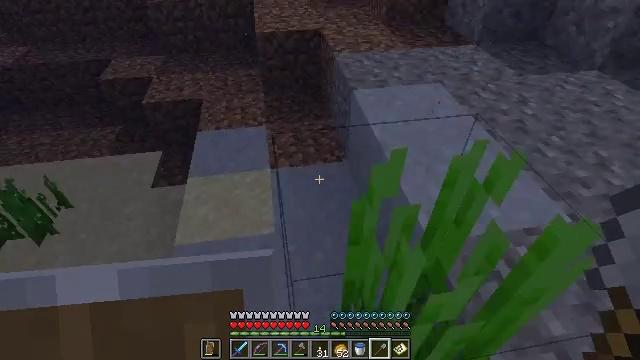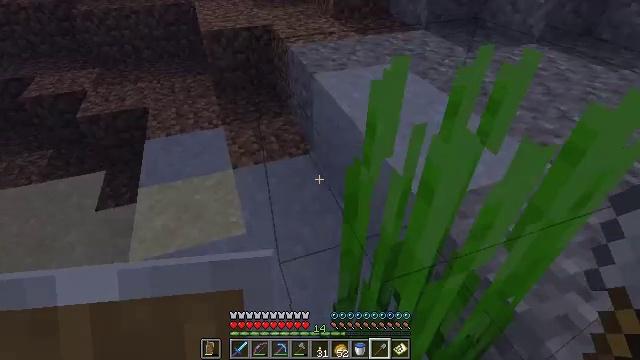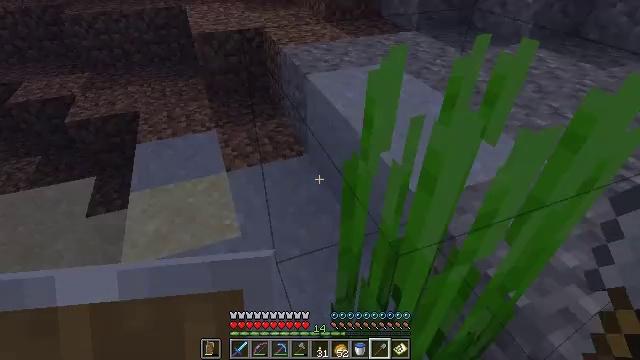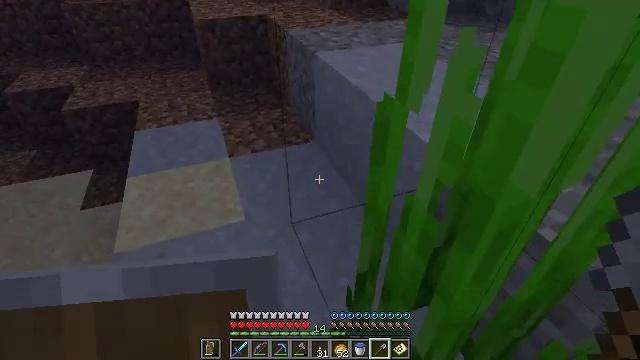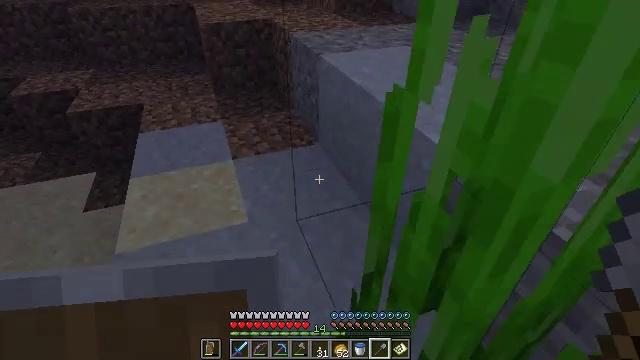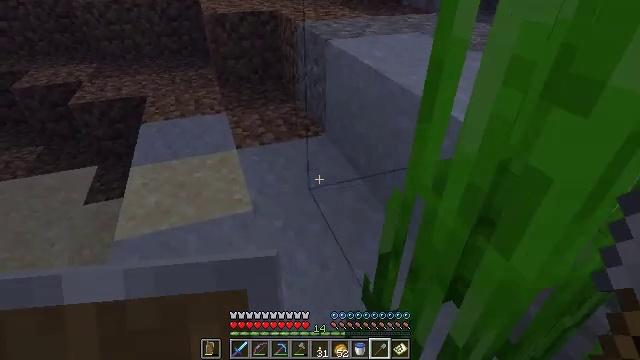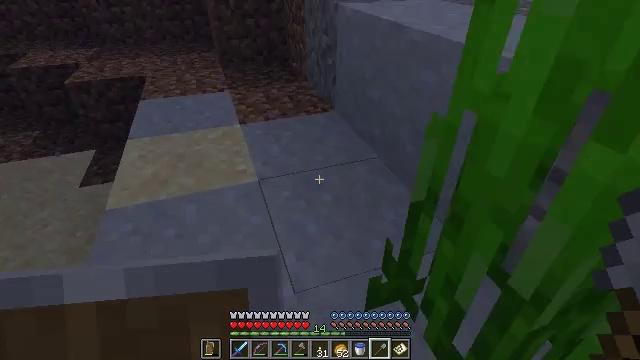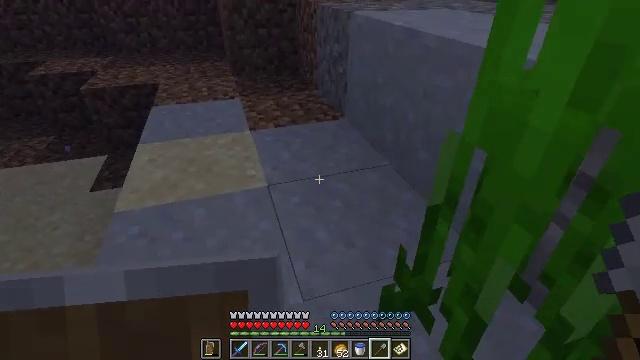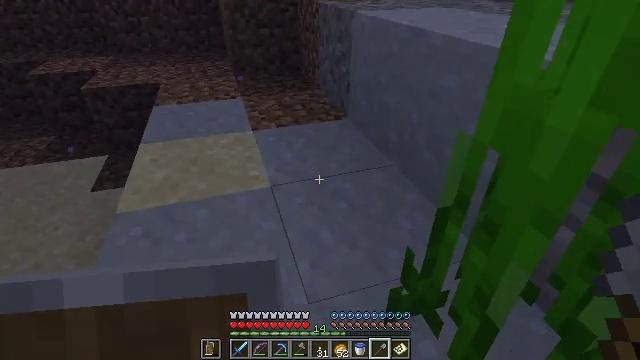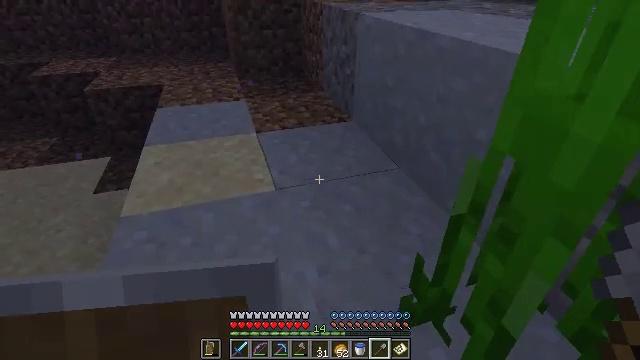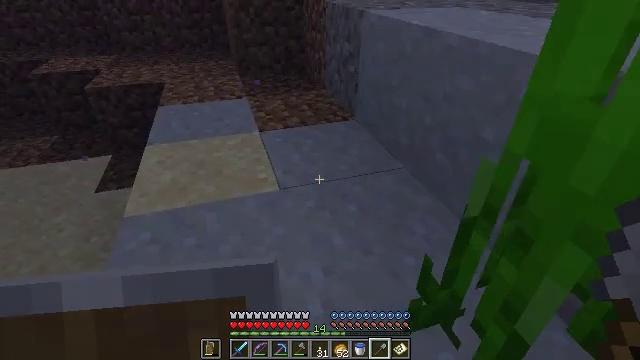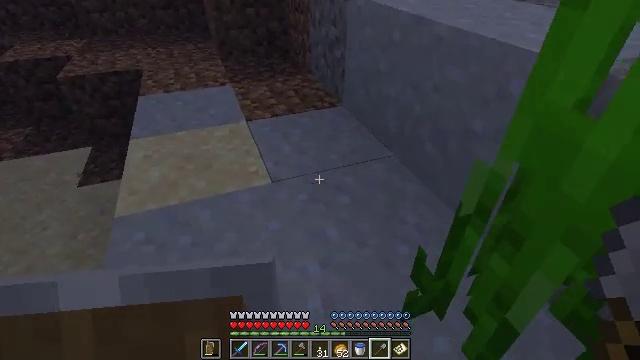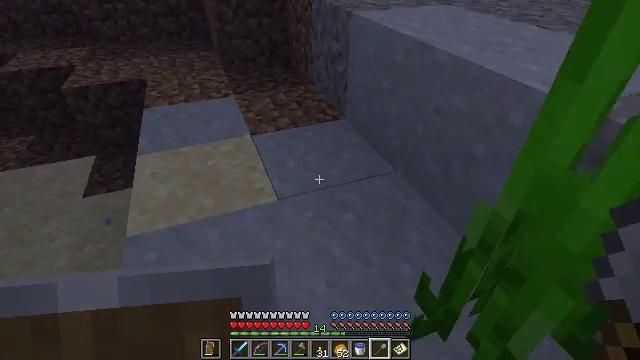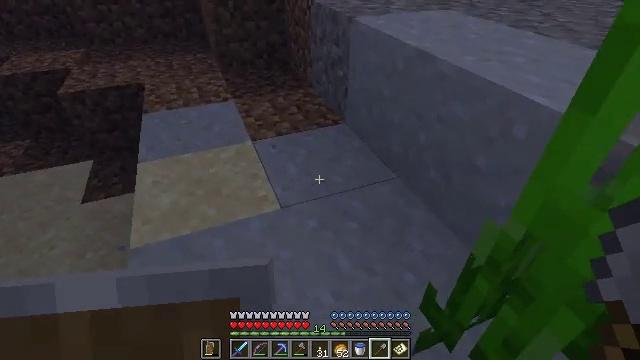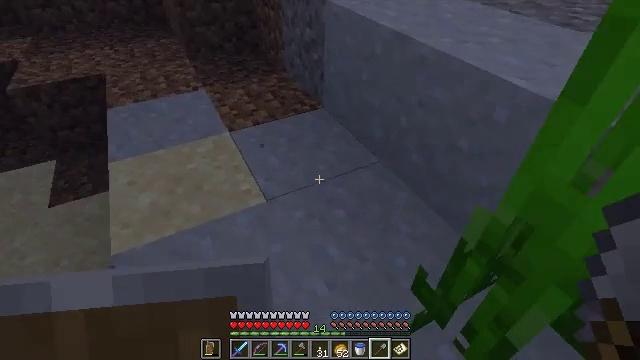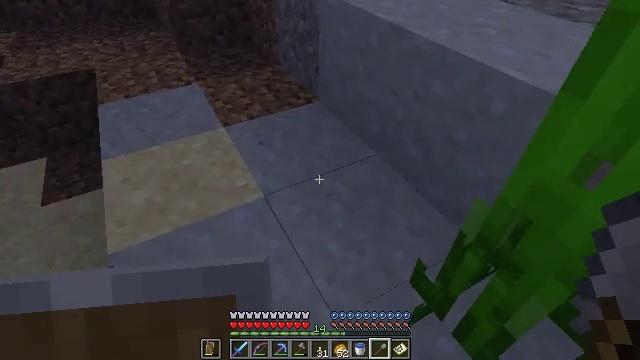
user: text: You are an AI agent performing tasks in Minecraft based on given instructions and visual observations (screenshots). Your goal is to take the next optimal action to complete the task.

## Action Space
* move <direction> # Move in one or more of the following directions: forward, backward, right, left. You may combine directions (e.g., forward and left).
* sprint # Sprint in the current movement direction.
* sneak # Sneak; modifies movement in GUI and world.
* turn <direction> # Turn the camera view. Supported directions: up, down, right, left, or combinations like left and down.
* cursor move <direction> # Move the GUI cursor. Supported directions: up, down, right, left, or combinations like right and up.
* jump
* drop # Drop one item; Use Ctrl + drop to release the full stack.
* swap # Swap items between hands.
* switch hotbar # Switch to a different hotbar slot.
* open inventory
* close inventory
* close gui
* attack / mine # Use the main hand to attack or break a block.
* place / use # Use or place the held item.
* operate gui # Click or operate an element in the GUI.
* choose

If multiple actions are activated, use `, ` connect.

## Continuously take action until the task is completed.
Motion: motion action
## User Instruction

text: Break the clay block to collect it.
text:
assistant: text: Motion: move forward and move left, sneak, turn right and up
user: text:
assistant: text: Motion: move forward and move left, sneak, turn right
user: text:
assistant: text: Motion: move forward and move left, sneak, turn up
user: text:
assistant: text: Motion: move forward and move left, sneak, turn up
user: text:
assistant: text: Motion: move forward and move left, sneak
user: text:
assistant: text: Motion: move forward and move left, sneak
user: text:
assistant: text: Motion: move forward and move left, sneak, turn left and up
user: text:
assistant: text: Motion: move forward and move left, sneak
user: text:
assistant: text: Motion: move forward and move left, sneak
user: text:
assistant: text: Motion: move forward and move left
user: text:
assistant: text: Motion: move forward and move left, turn right and down
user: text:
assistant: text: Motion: move forward and move left
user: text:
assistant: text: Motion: move forward and move left
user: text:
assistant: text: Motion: move forward and move left, turn right and down
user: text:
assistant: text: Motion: move forward and move left, turn right and down
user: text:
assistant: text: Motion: move forward and move left, turn right and down
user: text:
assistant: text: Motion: move forward and move left, turn right and down
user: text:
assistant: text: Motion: move forward and move left
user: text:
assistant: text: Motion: move forward and move left
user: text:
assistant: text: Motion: move forward and move left, attack / mine
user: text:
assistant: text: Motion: move left, attack / mine
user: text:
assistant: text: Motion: move forward and move left, turn right, attack / mine
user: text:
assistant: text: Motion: move forward and move left, turn right and up, attack / mine
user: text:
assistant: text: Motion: move forward, attack / mine
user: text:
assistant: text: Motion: attack / mine
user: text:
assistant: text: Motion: attack / mine
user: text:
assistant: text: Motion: attack / mine
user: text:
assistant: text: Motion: attack / mine
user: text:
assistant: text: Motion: attack / mine
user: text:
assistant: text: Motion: attack / mine